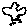
Label: bird